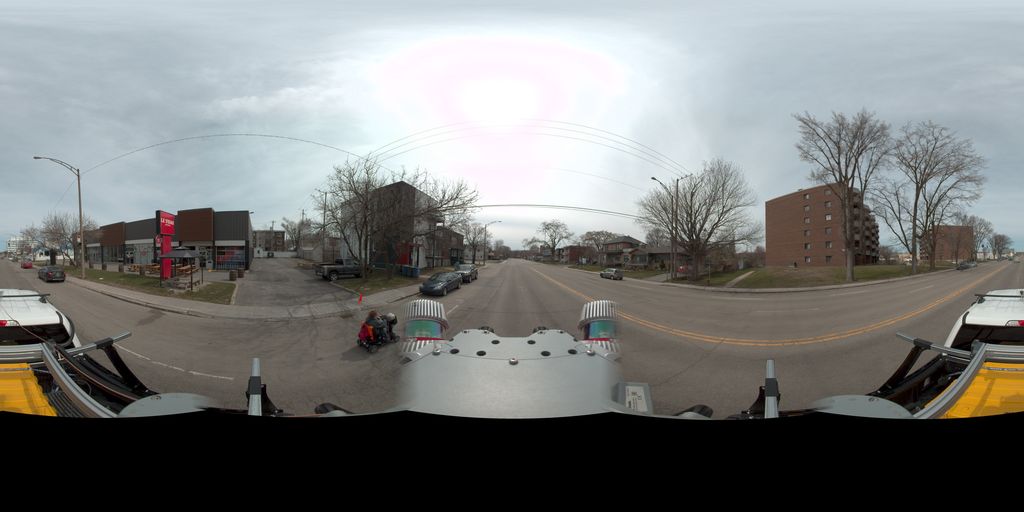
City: quebec_city